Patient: sex F, age 56
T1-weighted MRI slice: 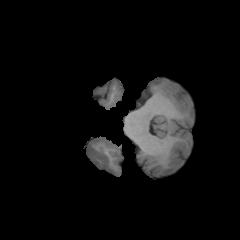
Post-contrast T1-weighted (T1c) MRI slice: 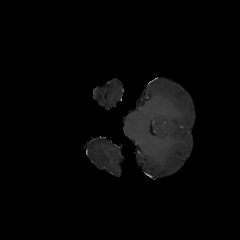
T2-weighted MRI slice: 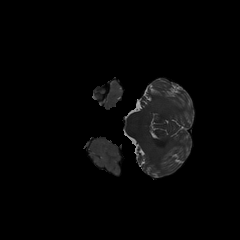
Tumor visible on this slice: no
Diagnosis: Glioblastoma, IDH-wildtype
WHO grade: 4